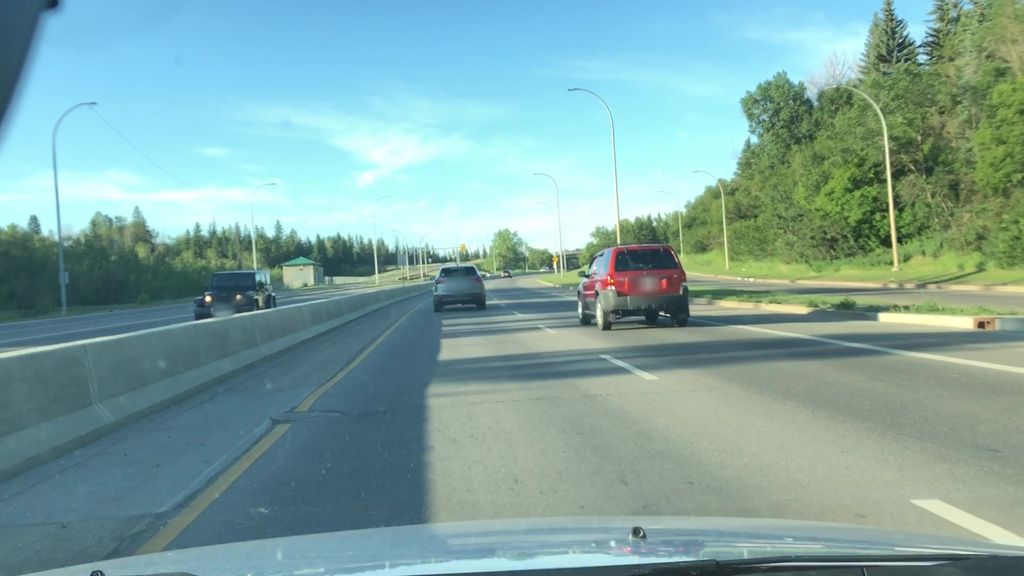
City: edmonton